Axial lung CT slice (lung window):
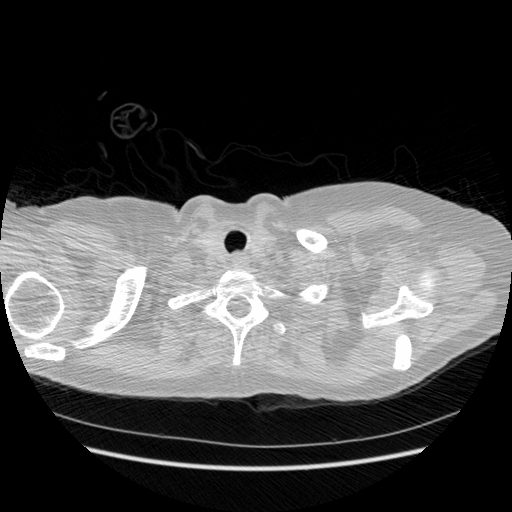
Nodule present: no